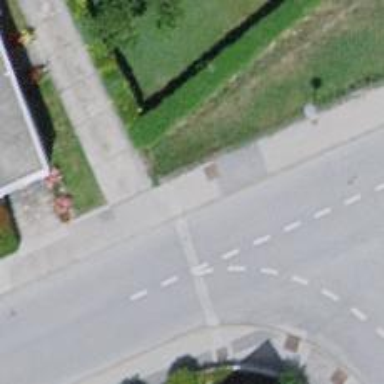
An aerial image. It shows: Sidewalk.